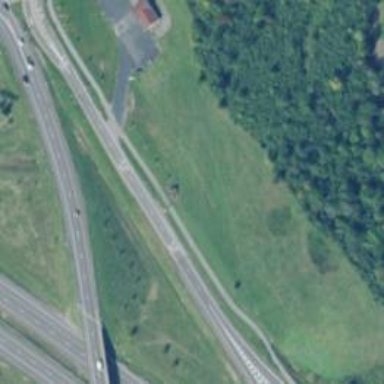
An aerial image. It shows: Secondary road with expressway characteristics.